Question: I set the x-axis as logarithmic scale. The maximum value is 10000 and the minimum value is 1.
'''
GraphPane mypane = zedgraphcontrol.GraphPane;
mypane.XAxis.Type = AxisType.Log;
myPane.XAxis.Scale.Min = 1;
myPane.XAxis.Scale.Max = 10000;
'''
But then the graph looks like this :

The values : 10^0, 10^1, 10^2, 10^3, 10^4 repeat at least 2 times. It looks like 2 x-axis overlap each other.
Can anyone tell me what i did wrong ?
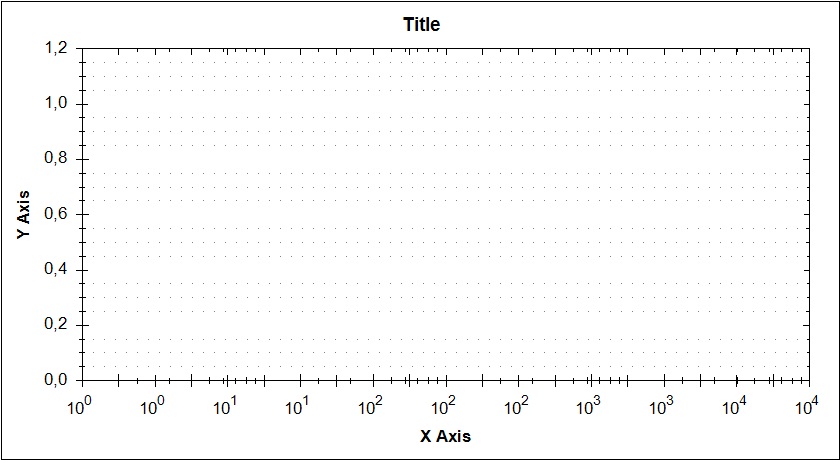
Answer: Maybe it's just a glitch, I found a workaround by calling AxisChange() before setting the Min and Max:
'''
mypane.XAxis.Type = AxisType.Log;
mypane.AxisChange();
mypane.XAxis.Scale.Min = 1;
mypane.XAxis.Scale.Max = 10000;
'''